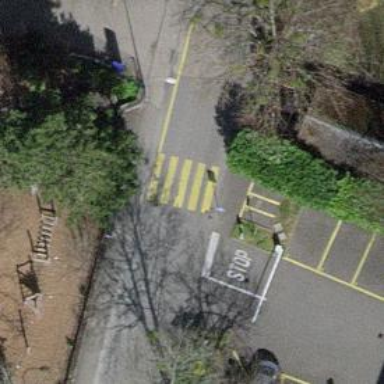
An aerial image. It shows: Zebra crossing for pedestrians.